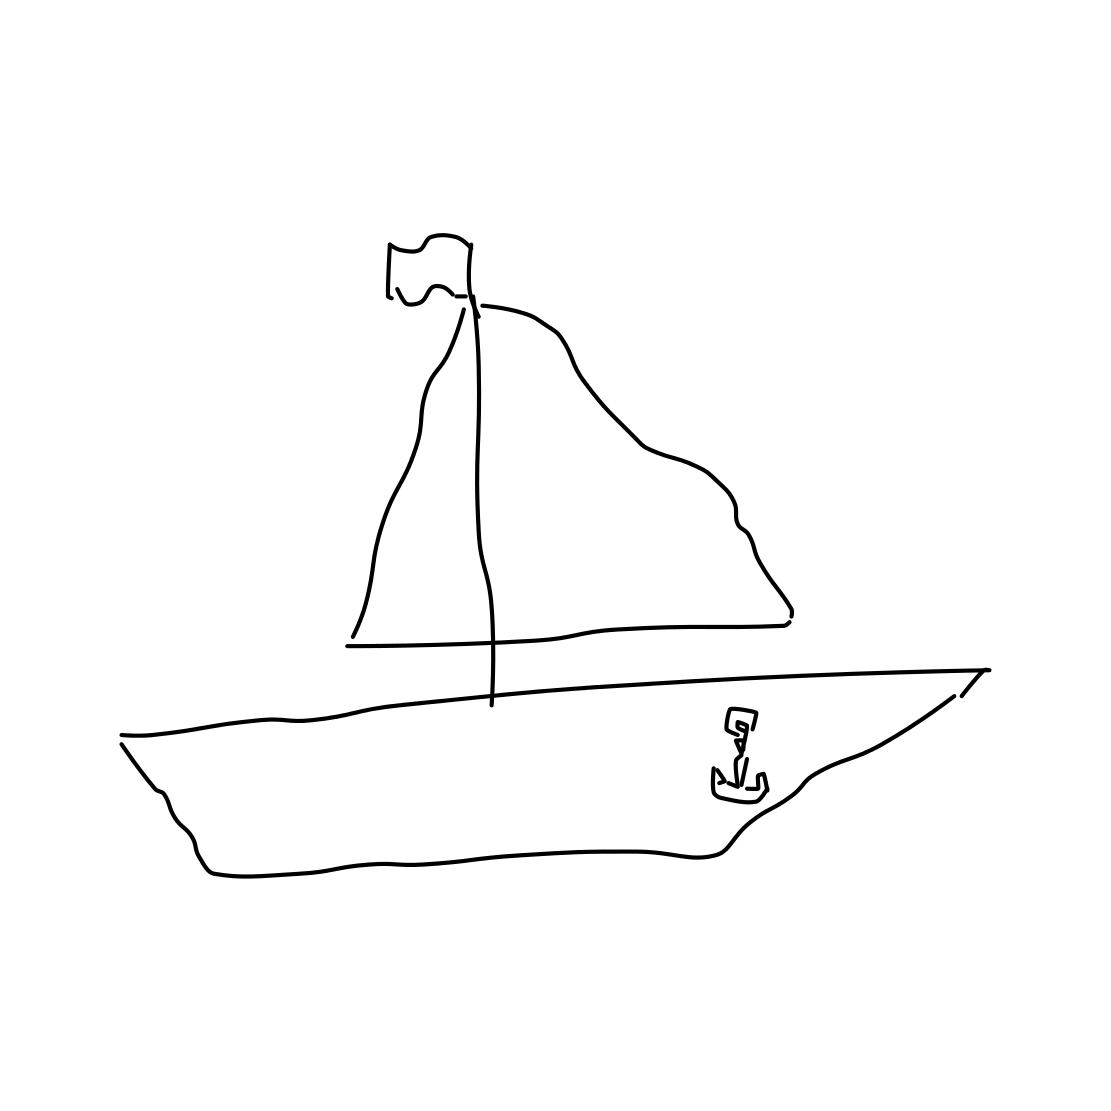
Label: sailboat